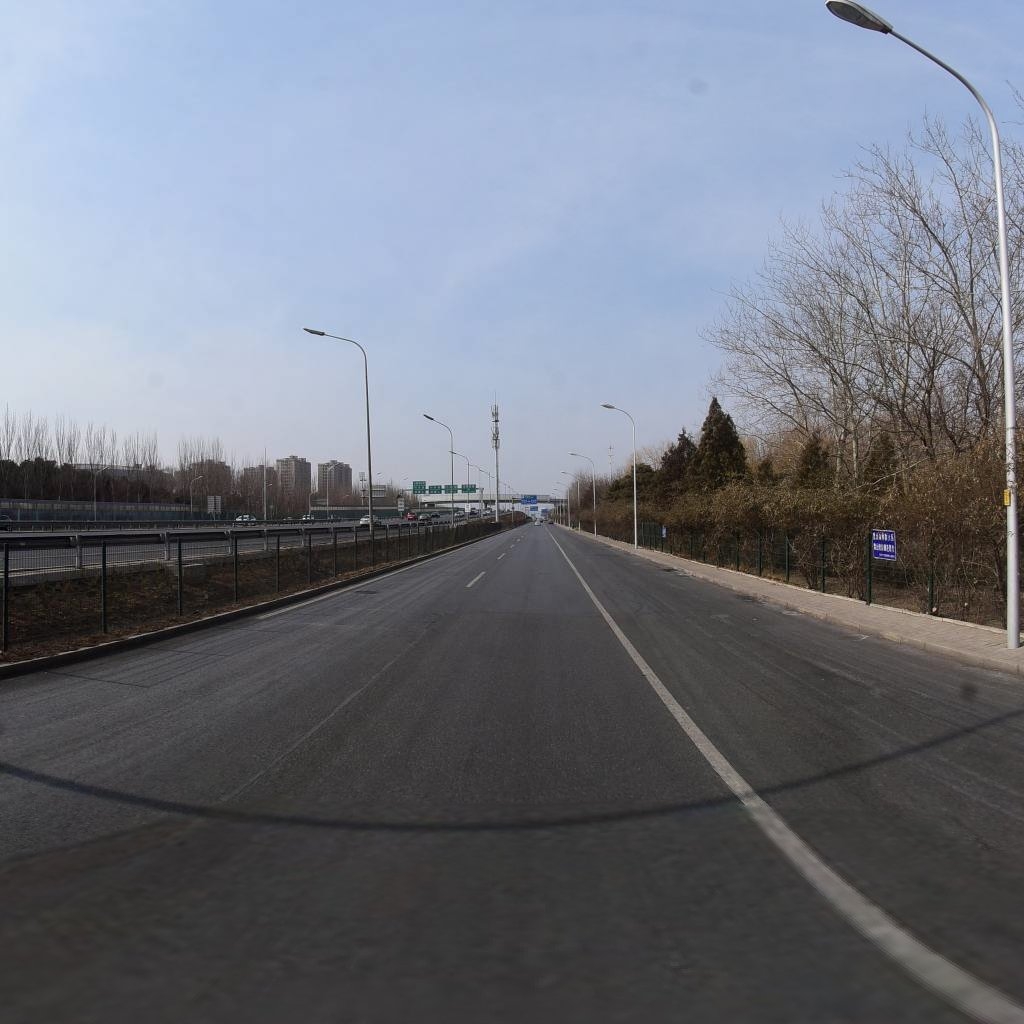
Region: Chaoyang
Road damage annotations: longitudinal patch